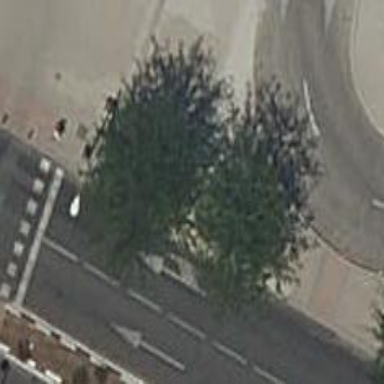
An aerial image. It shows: Bus stop with platform for public transport.